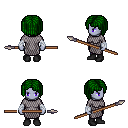
a pixel art fantasy rpg character, female body template, dark elf, purple skin, chain mail, magenta pants, green pageboy hairstyle, white cloth bandages, black shoes, spear, four views (front, back, left, right), 2x2 character sprite sheet, small pixel art, hard edges, no anti-aliasing